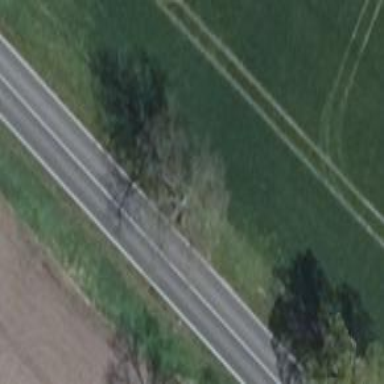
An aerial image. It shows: Deciduous tree with broadleaved leaves.